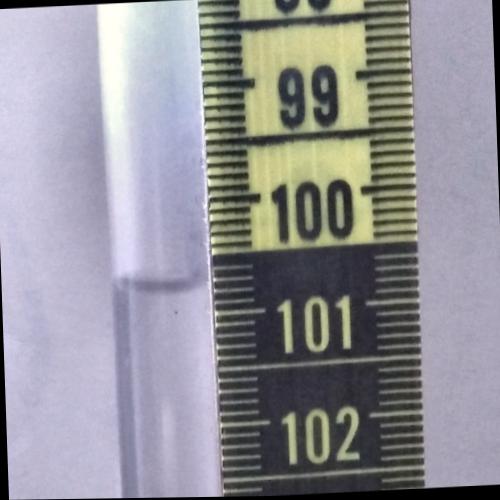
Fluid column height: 100.7 cm